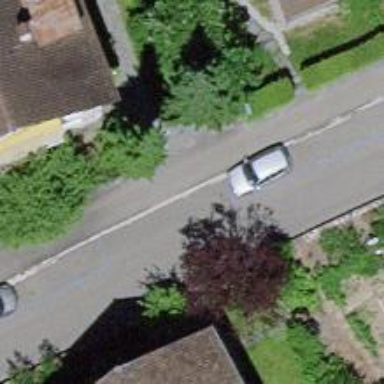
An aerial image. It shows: Paved footway.